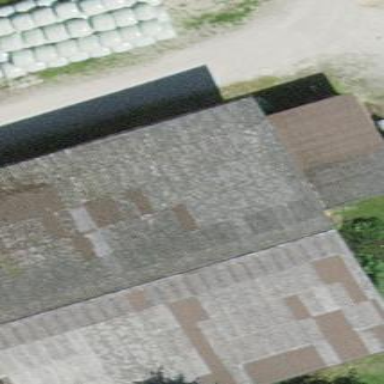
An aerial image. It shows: Barn.